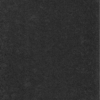
Label: dusty